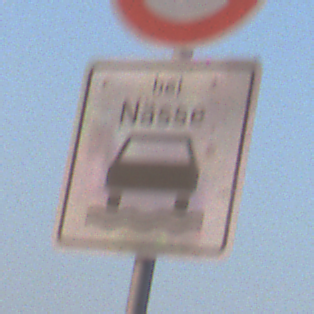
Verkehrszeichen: BeiNaesse
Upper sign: Geschwindigkeit110
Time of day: SunriseSunset
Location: Outdoor (Urban)
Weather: Clear
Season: NotSpecified
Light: Natural